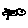
Label: bird